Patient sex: M
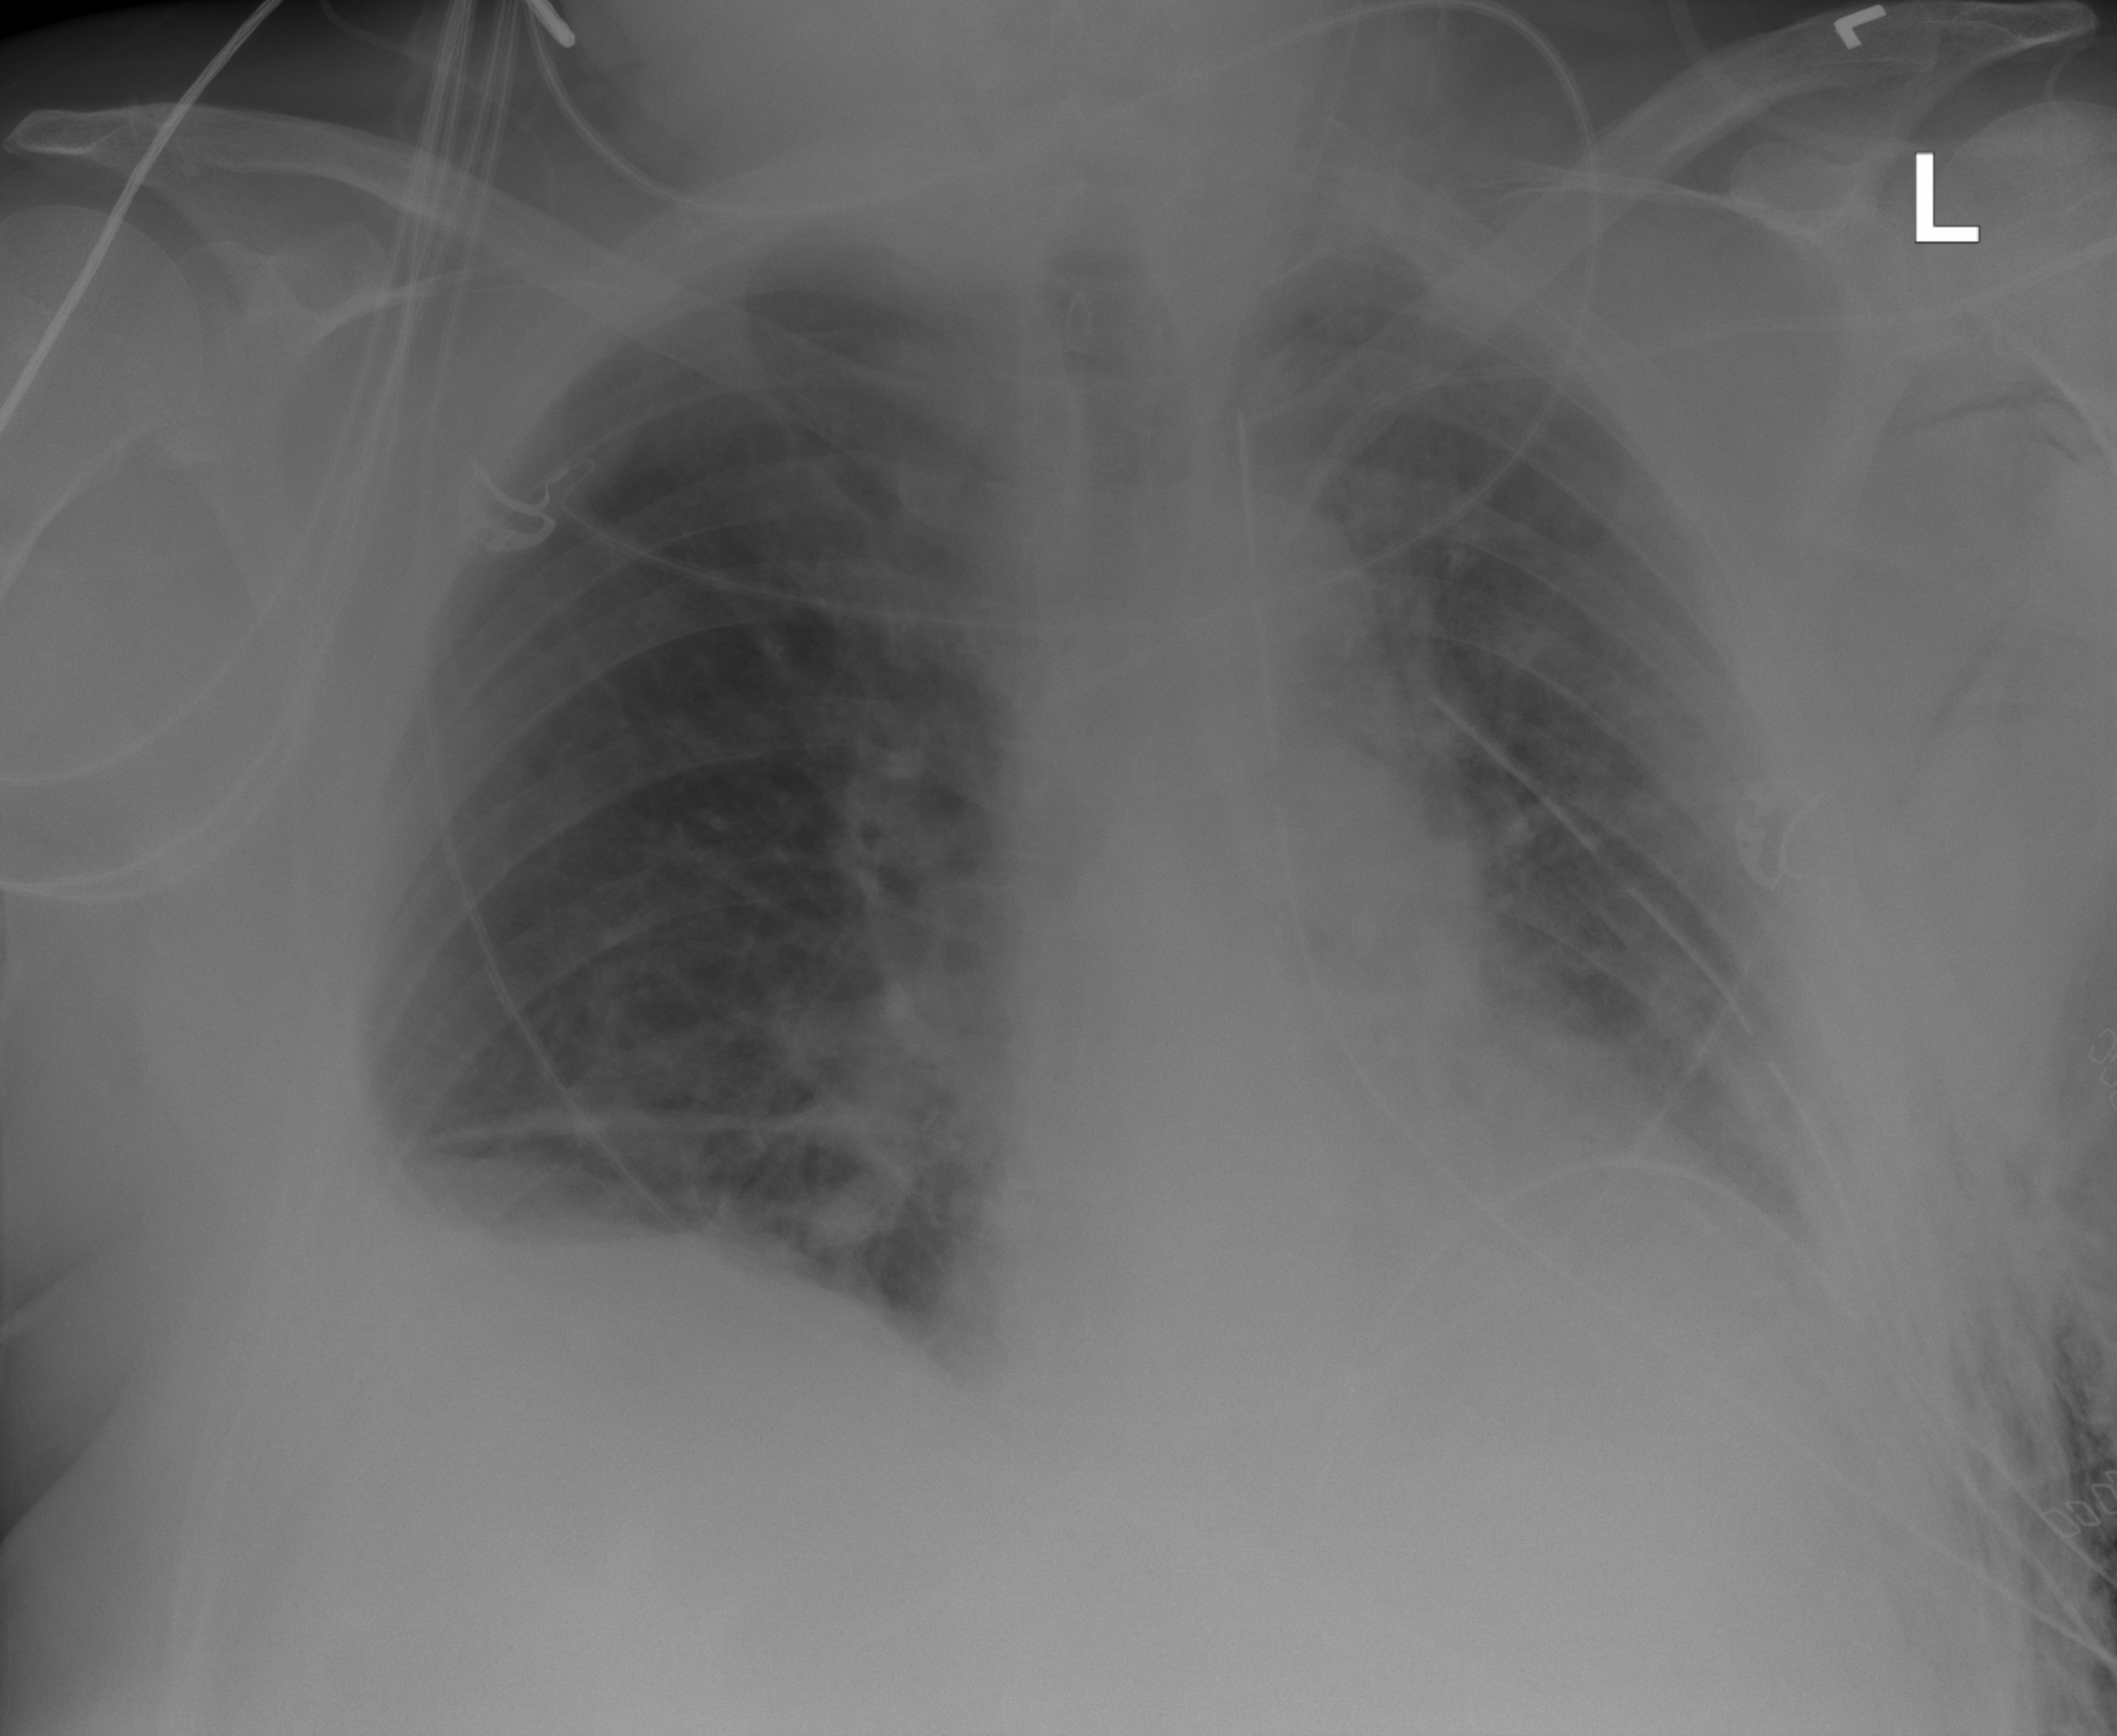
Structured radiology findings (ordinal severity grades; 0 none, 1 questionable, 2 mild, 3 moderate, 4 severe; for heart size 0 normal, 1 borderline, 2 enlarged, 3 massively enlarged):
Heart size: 1
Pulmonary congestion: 2
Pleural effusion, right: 0
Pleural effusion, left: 2
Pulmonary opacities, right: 0
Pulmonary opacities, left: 0
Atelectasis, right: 2
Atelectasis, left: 2